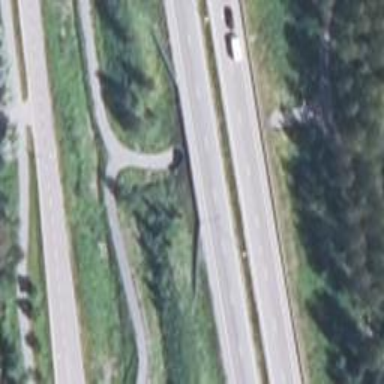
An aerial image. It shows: Asphalt cycle track.